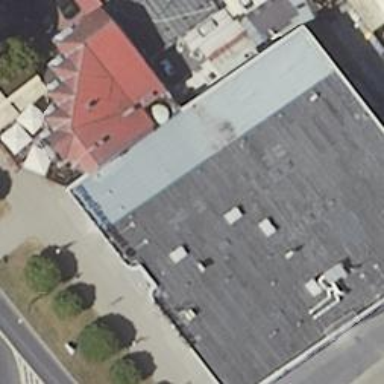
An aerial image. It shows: Clothing store.